Question: I have installed visual studio 2013 version 2 and my installation process is stuck and its not giving me any error...
Help me what should I do?

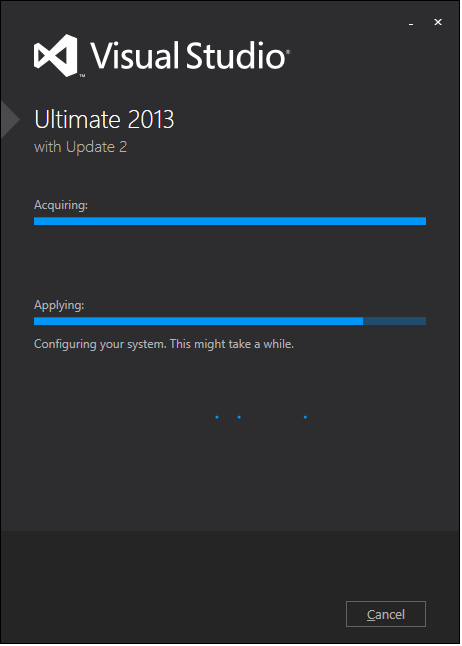
Answer: If installation process is stuck then wait for long time. Some times it happens that it takes too long.
Or just cancel the installation process and re-start. There are exactly no solution to this. There is no such problem that we can solve while this installation is going on.
Advice you to not to try any thing foolish which will change your system configuration and your other application will misbehave.